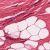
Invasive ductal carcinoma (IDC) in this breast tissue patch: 0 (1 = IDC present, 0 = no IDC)